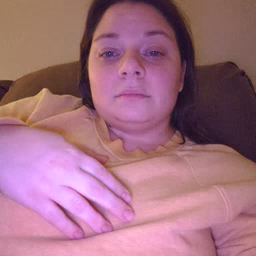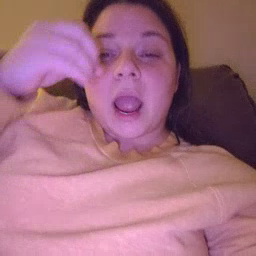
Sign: owl